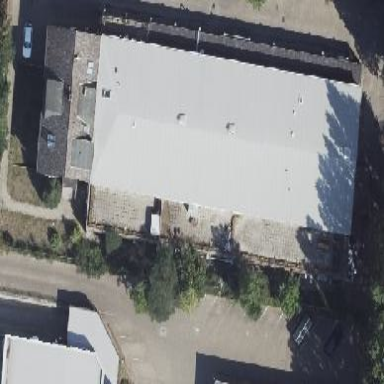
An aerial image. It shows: Industrial building with gambrel-shaped roof. It is used for telecommunication purposes.